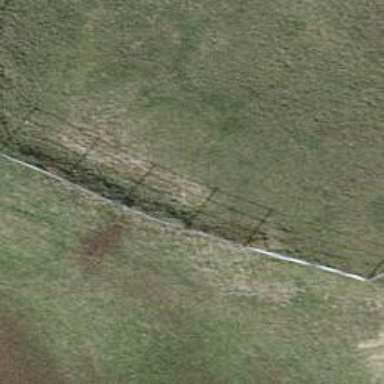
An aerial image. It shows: Fence.